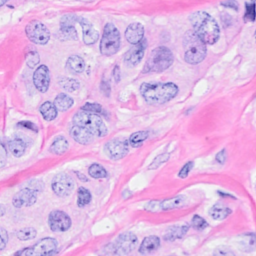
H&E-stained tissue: Breast